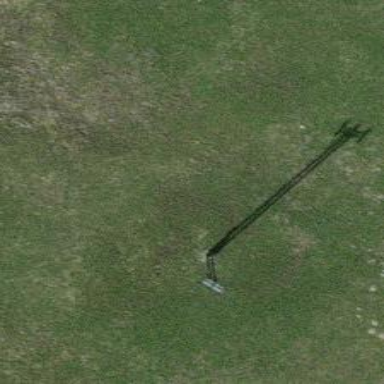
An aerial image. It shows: Minor power line.